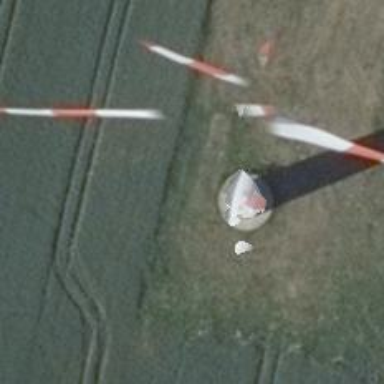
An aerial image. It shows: Wind generator is in the picture.